Question: im trying to add a new tab on a partial view dynamically, this is my code:
'''
$(document).ready(function () {
$("#tabs").tabs();
jQuery("button").button().click(function () {
var tabs = $( "#tabs" ).tabs();
var ul = tabs.find( "ul" );
$( "<li><a href='#tab4'>New Tab</a></li>" ).appendTo( ul );
$("<div id='tab4'><p>New Content</p></div>").appendTo(tabs);
tabs.tabs( "refresh" );
});
});
'''
'''
<div id=tabs>
<ul>
<li><a href=#tab1>Tab 1</a></li>
<li><a href=#tab2>Tab 2</a></li>
<li><a href=#tab3>Tab 3</a></li>
</ul>
<div id=tab1>Contents of the first tab</div>
<div id=tab2>Contents of the second tab</div>
<div id=tab3>Contents of the third tab</div>
</div>
<button>add</button>
'''
the problem, when i press the button i get this:

is like hte new tab is not been aded to the tabs ande the content is loaded at the end of the tabs.
any idea?
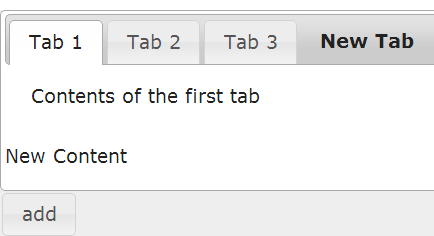
Answer: bundle error! i updated the jqueryui libraries to 1.10 but didnt change the bundles. They still point to the old ones, that was the cause of my error